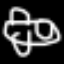
Label: airplane